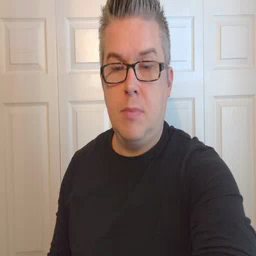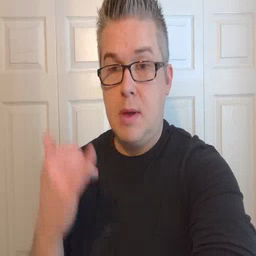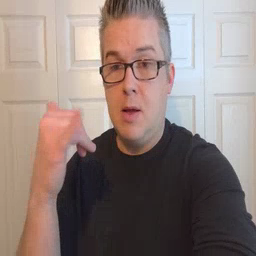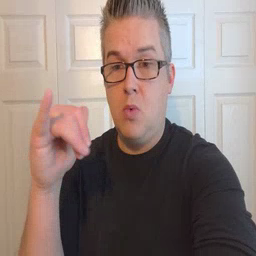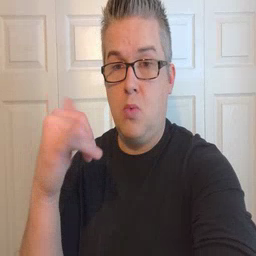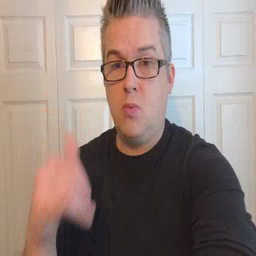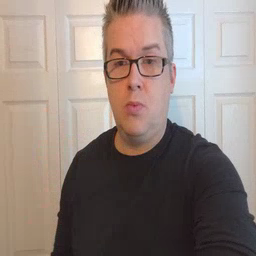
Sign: yellow